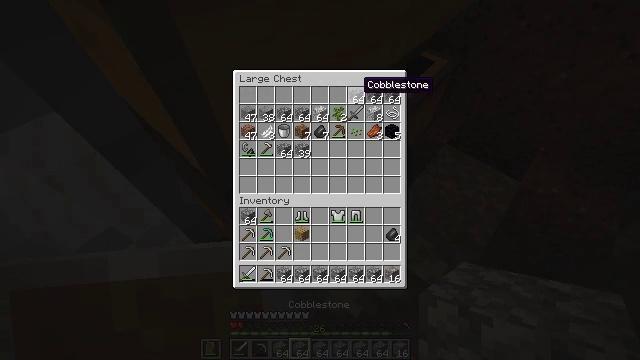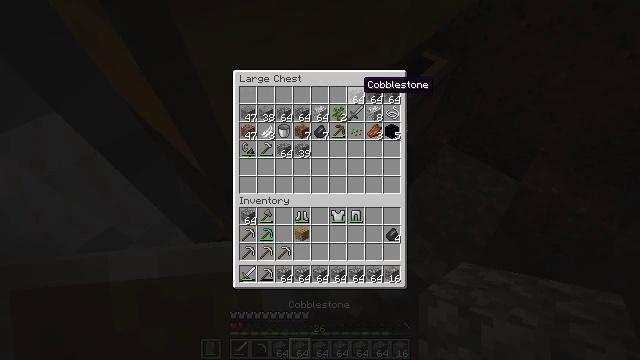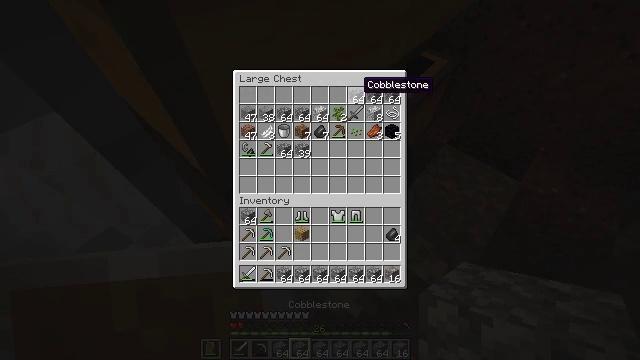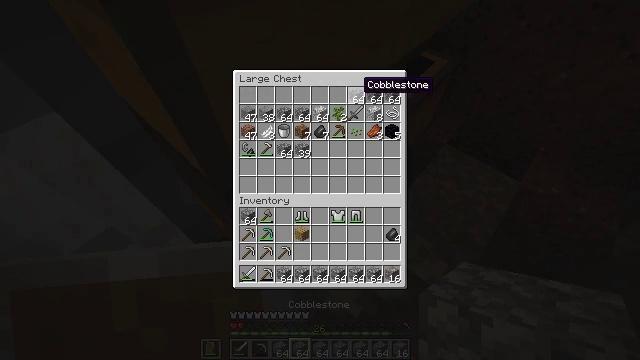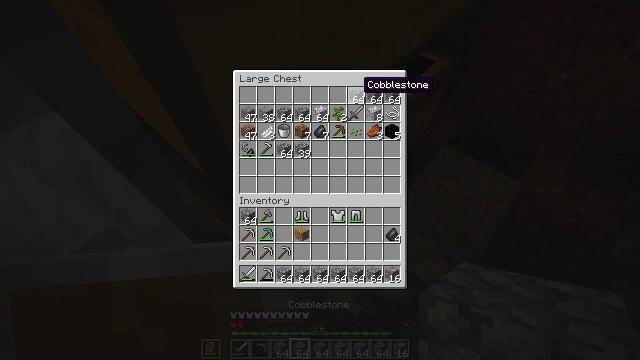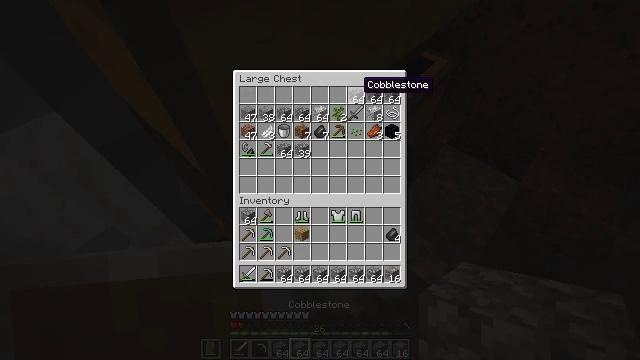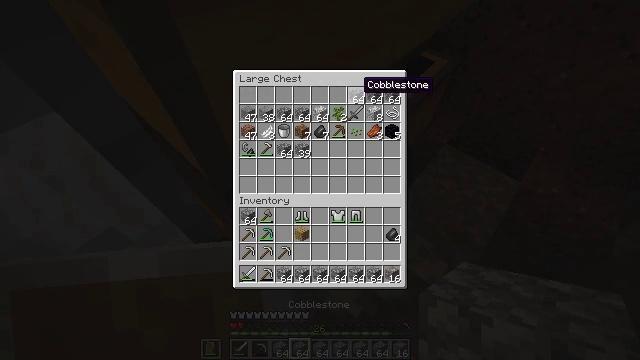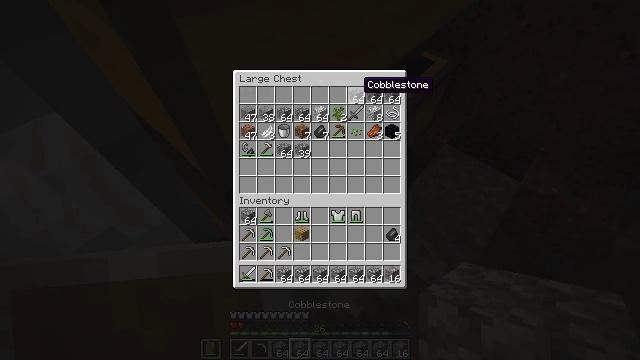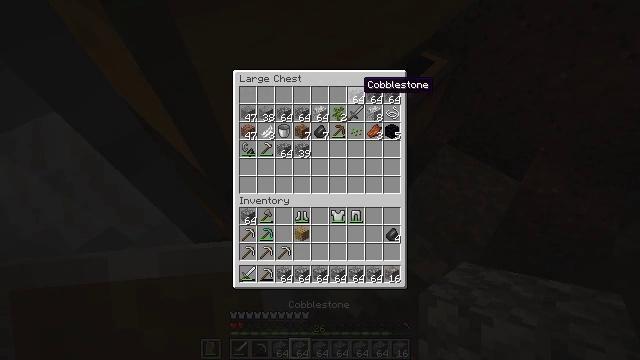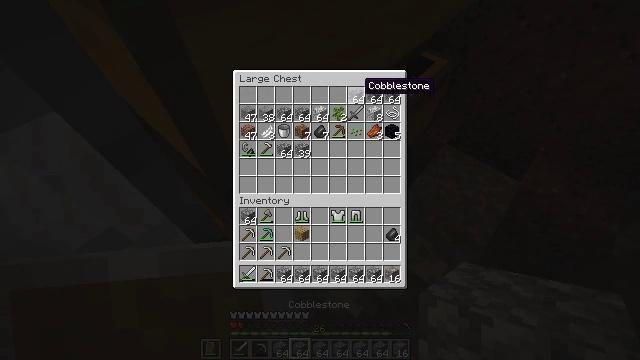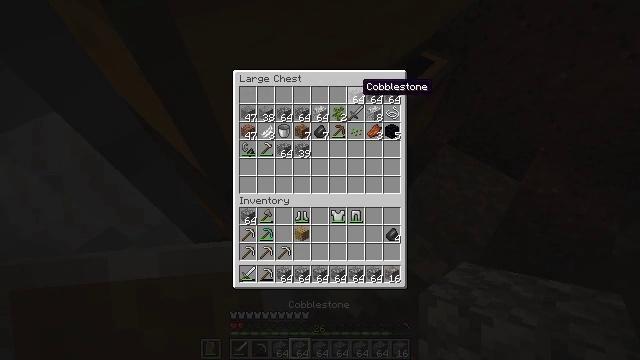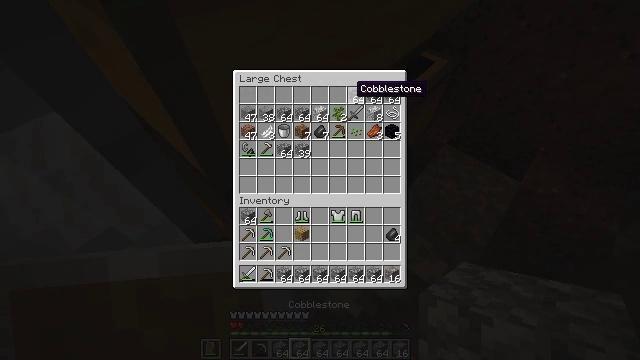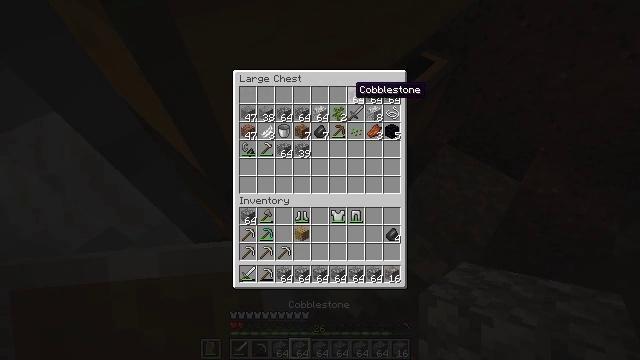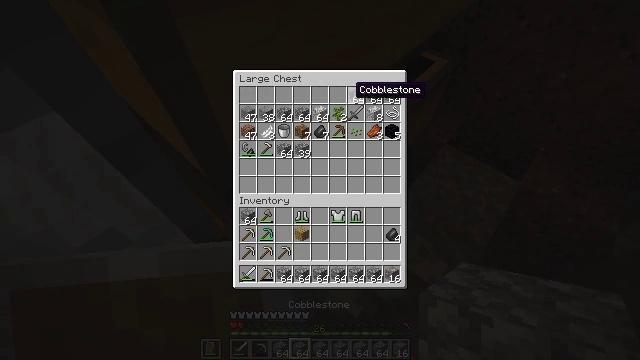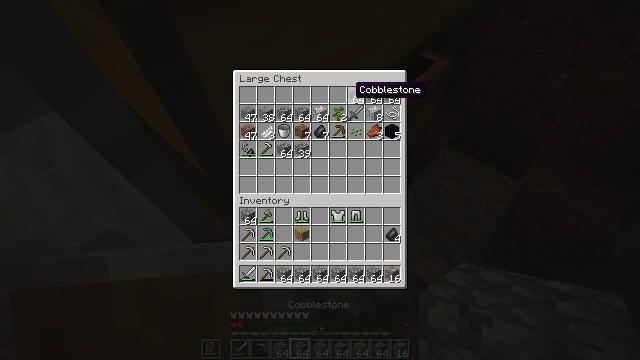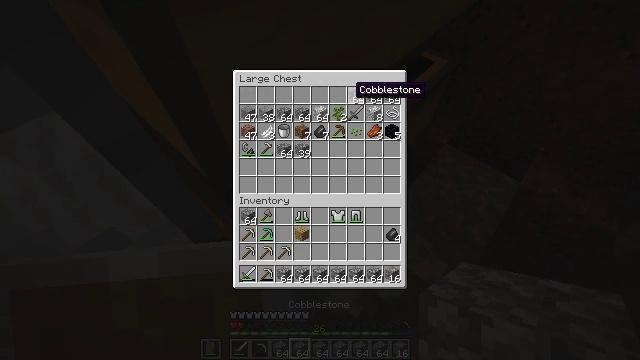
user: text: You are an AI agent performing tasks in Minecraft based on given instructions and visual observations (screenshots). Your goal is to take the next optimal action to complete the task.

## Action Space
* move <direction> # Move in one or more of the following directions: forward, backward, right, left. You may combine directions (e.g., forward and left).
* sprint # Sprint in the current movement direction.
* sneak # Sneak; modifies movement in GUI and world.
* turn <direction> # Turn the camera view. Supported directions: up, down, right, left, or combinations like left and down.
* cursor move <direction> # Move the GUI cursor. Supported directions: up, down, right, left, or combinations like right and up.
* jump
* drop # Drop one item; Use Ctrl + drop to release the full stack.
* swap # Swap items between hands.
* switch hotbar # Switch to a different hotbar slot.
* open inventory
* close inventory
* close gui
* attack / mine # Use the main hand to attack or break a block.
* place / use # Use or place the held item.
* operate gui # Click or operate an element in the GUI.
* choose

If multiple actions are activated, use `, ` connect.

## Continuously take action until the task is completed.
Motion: motion action
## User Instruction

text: Use the crafting table to get a cobblestone wall.
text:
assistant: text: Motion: sneak
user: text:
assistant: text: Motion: sneak
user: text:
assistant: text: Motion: sneak
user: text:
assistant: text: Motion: sneak
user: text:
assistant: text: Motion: sneak
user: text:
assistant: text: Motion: sneak
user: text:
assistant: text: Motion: sneak
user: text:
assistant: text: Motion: sneak
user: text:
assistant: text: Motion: sneak
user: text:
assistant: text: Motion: sneak
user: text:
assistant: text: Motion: sneak
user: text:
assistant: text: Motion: sneak
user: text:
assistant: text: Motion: sneak
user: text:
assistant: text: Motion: sneak
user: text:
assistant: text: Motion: sneak
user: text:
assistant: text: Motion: sneak
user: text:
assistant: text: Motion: sneak
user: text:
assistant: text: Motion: sneak, turn down
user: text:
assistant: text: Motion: sneak
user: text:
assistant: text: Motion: sneak, turn down
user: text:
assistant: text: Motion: sneak, turn right and down
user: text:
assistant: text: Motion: turn down
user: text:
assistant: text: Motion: turn left and down
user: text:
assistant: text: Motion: turn left and down
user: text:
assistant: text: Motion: turn down
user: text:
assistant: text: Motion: turn right
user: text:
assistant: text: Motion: no_op
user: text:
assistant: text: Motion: no_op
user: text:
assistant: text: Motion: no_op
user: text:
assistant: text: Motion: no_op